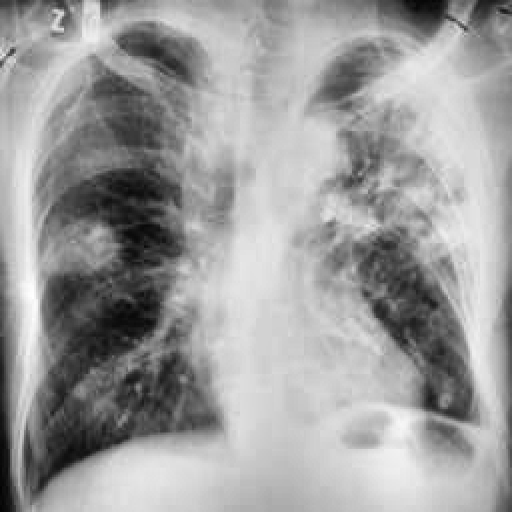
Finding: TUBERCULOSIS